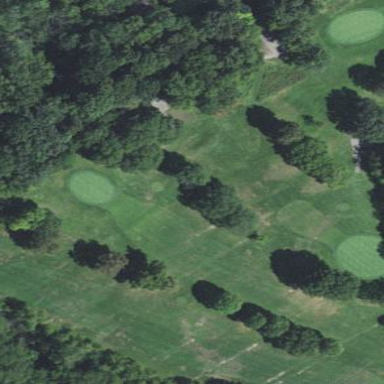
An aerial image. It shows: Well-maintained grassy area known as fairway on golf course.